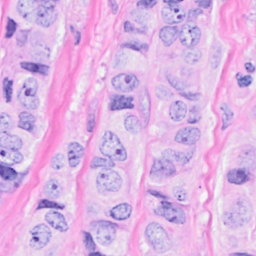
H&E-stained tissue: Breast